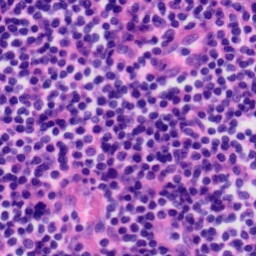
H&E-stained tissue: Tonsil